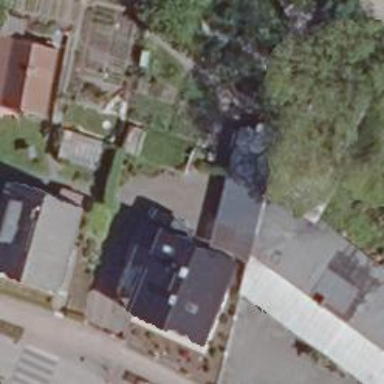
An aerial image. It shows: Simple and straightforward house.